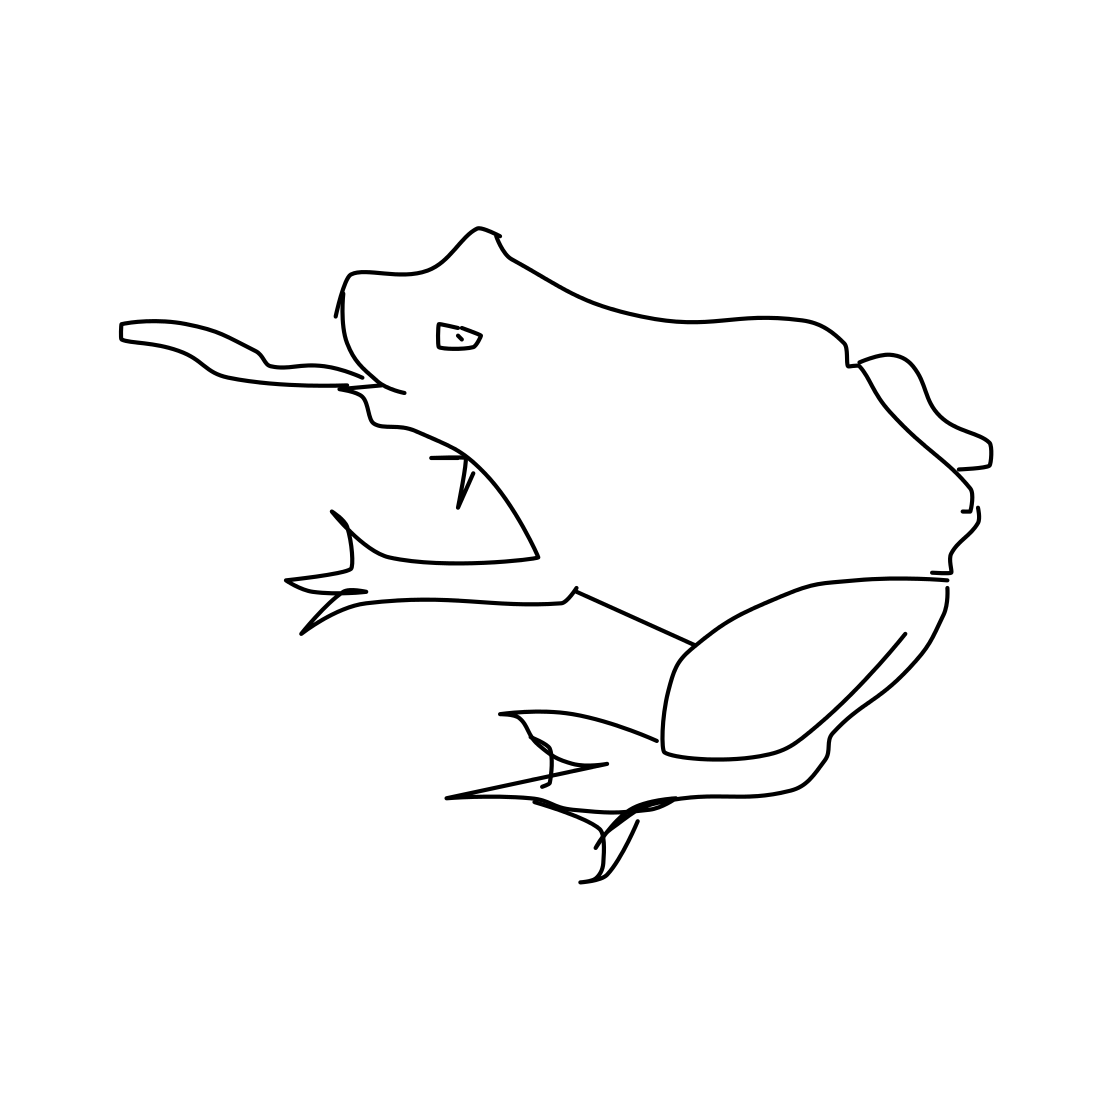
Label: frog